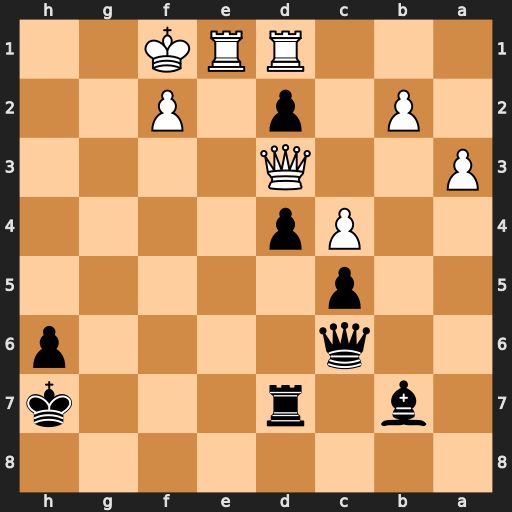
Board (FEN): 8/1b1r3k/2q4p/2p5/2Pp4/P2Q4/1P1p1P2/3RRK2
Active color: b
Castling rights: -
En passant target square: -
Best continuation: Kg8 Re8+ Kf7 Re5 Qg2+ Ke2 Qg4+ Kxd2 Qf4+ Kc2 Qxe5